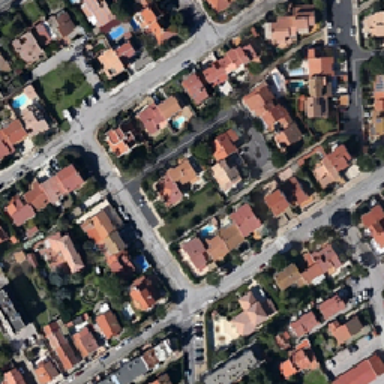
The area was red roof housing .